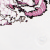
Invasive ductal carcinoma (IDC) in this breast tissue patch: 0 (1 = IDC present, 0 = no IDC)